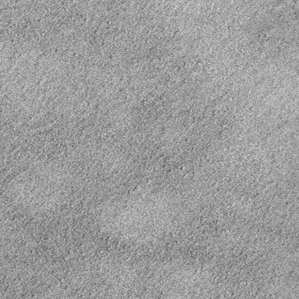
Label: frost